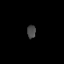
Tissue: prostate
Cell type: T cells
Senescence score: 0.8124
Nuclear area (px): 111
Mean DAPI intensity: 72.532